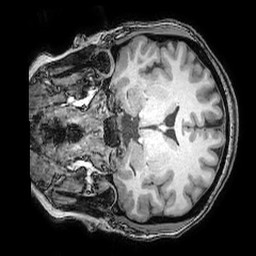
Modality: T1w
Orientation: coronal
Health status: ill
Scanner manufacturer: philips
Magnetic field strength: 3 T
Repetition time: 0.007 s
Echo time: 0.0035 s